Question: I am attempting to create a simple Hello World Node.js script using Cloud9 IDE. My code is below and is the atypical 6 lines:
'''
var http = require('http');
http.createServer(function (req, res) {
res.writeHead(200, {'Content-Type': 'text/plain'});
res.end('Hello World
');
}).listen(process.env.PORT);
'''
I don't see any errors and the IDE is certainly not alerting me to any. I've ensured that the file is saved (even going so far as to commit it to my repo). Unfortunately, whenever I try to run the above code I receive the following error:
> Error on server
Received following error from server:
"Script does not exist: server.js"
To illustrate the run configuration I've included the below screenshot:

I am pretty sure I am missing something obvious, but whatever it is its alluding me. What do I have misconfigured that could cause my server.js file to not run?
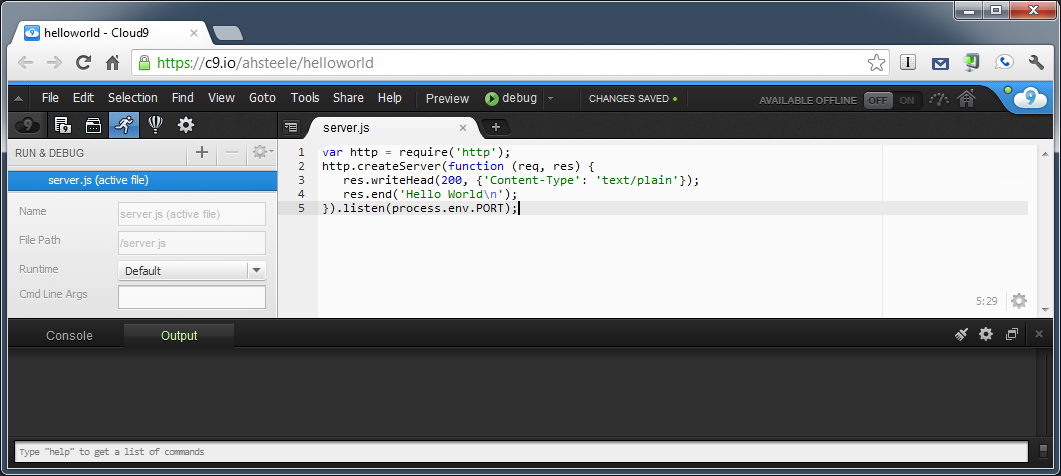
Answer: Your configuration is correct, there is however a temporarily problem that causes some of the VM's to not run a file. I've seen it before and it usually goes away after some time. Quick fixes now:
- -